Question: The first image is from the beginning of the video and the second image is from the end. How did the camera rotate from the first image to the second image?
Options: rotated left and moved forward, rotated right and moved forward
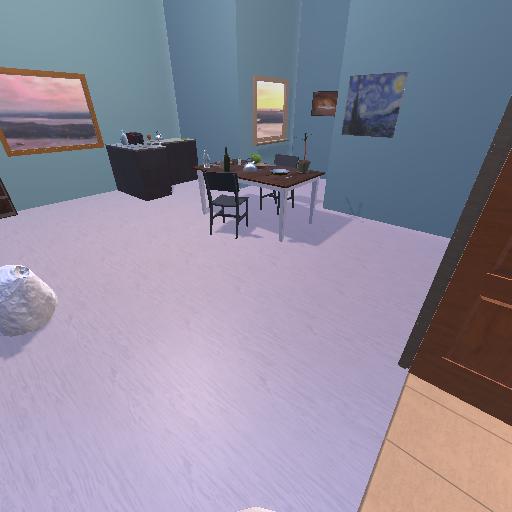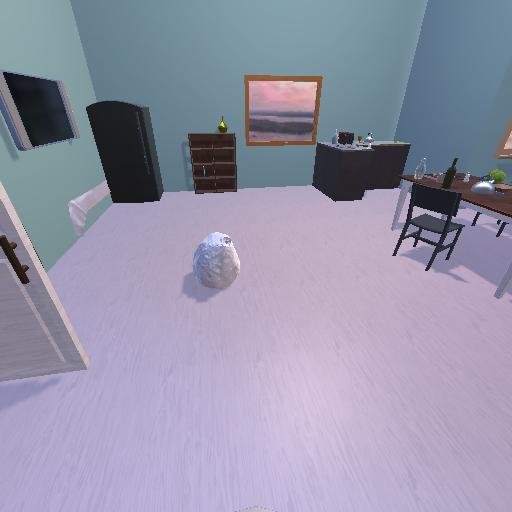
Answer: rotated left and moved forward